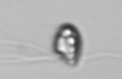
Label: flagellate_morphotype1